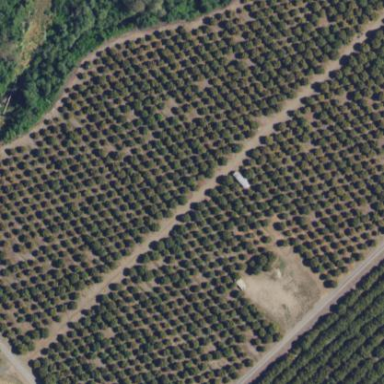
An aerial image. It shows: Orchard.